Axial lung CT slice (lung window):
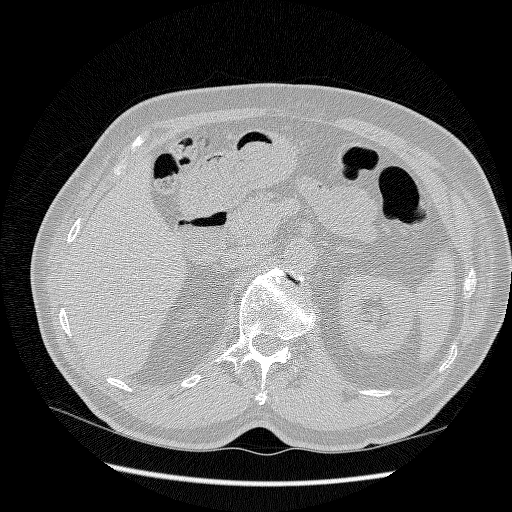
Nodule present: no